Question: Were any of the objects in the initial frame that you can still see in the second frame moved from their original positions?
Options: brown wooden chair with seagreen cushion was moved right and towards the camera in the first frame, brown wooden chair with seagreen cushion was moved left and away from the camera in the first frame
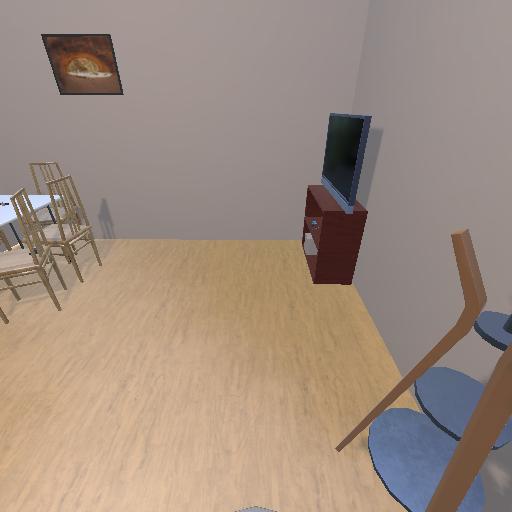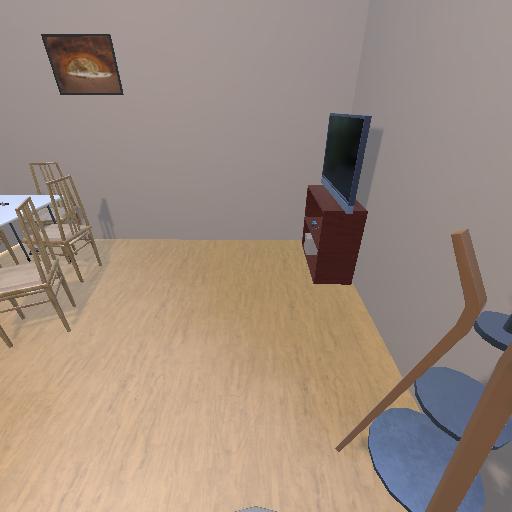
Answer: brown wooden chair with seagreen cushion was moved right and towards the camera in the first frame